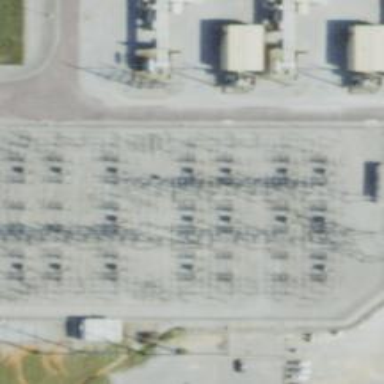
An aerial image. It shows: Switch used for power control.